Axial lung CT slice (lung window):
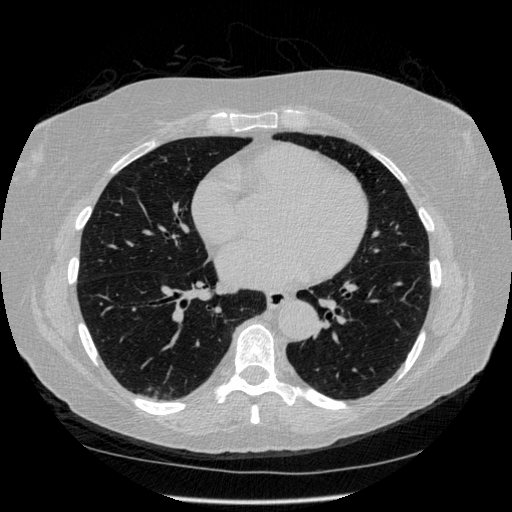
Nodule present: no